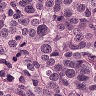
Metastatic tissue present: yes